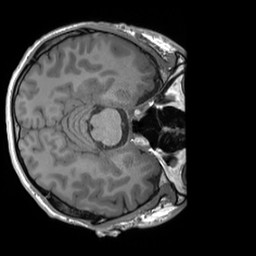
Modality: T1w
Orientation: axial
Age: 21
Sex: male
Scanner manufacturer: siemens
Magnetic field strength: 3 T
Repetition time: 1.8 s
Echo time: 0.00232 s